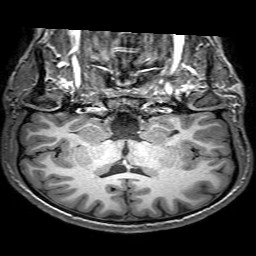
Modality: T1w
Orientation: sagittal
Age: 20
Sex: male
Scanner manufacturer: philips
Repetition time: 0.008899 s
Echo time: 0.0046 s